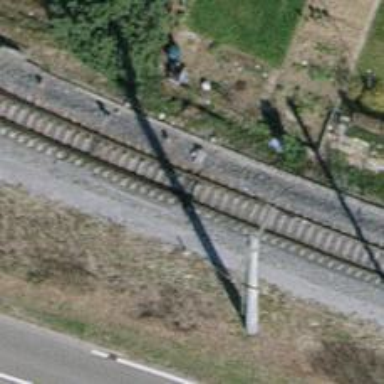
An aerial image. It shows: Railway switch.